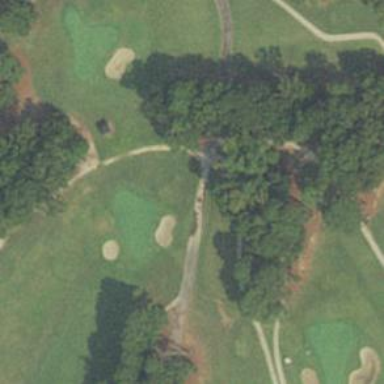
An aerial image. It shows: Golf hole.